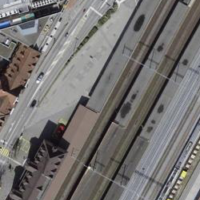
EUNIS habitat code: 57
Species observed at this site:
Pteridium aquilinum
Corvus corone
Sitta europaea